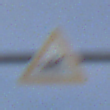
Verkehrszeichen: ReiterLinks
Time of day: MorningAfternoon
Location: Outdoor (Nature)
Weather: PartlyCloudy
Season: NotSpecified
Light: Natural